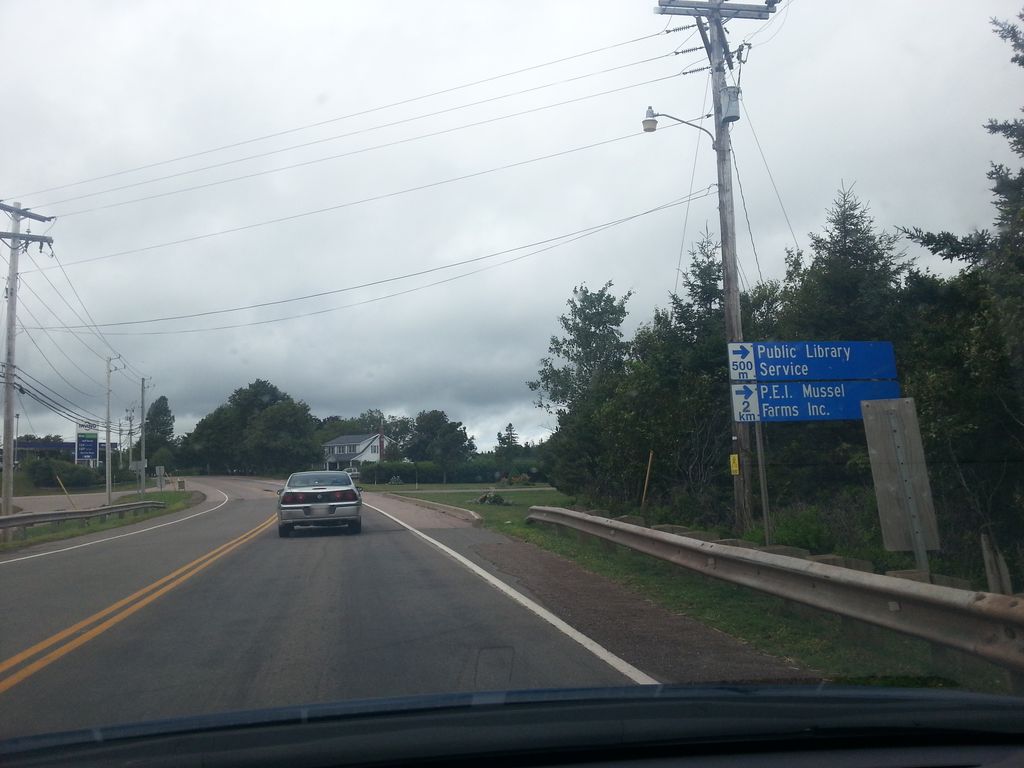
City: charlottetown